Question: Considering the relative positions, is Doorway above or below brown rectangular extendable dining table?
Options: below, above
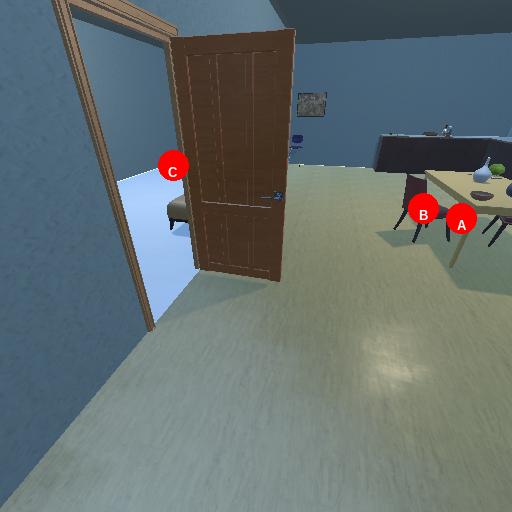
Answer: below